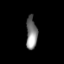
Tissue: lung
Cell type: Epithelial cells
Senescence score: 0.5573
Nuclear area (px): 352
Mean DAPI intensity: 128.554